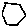
Label: hexagon